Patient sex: M
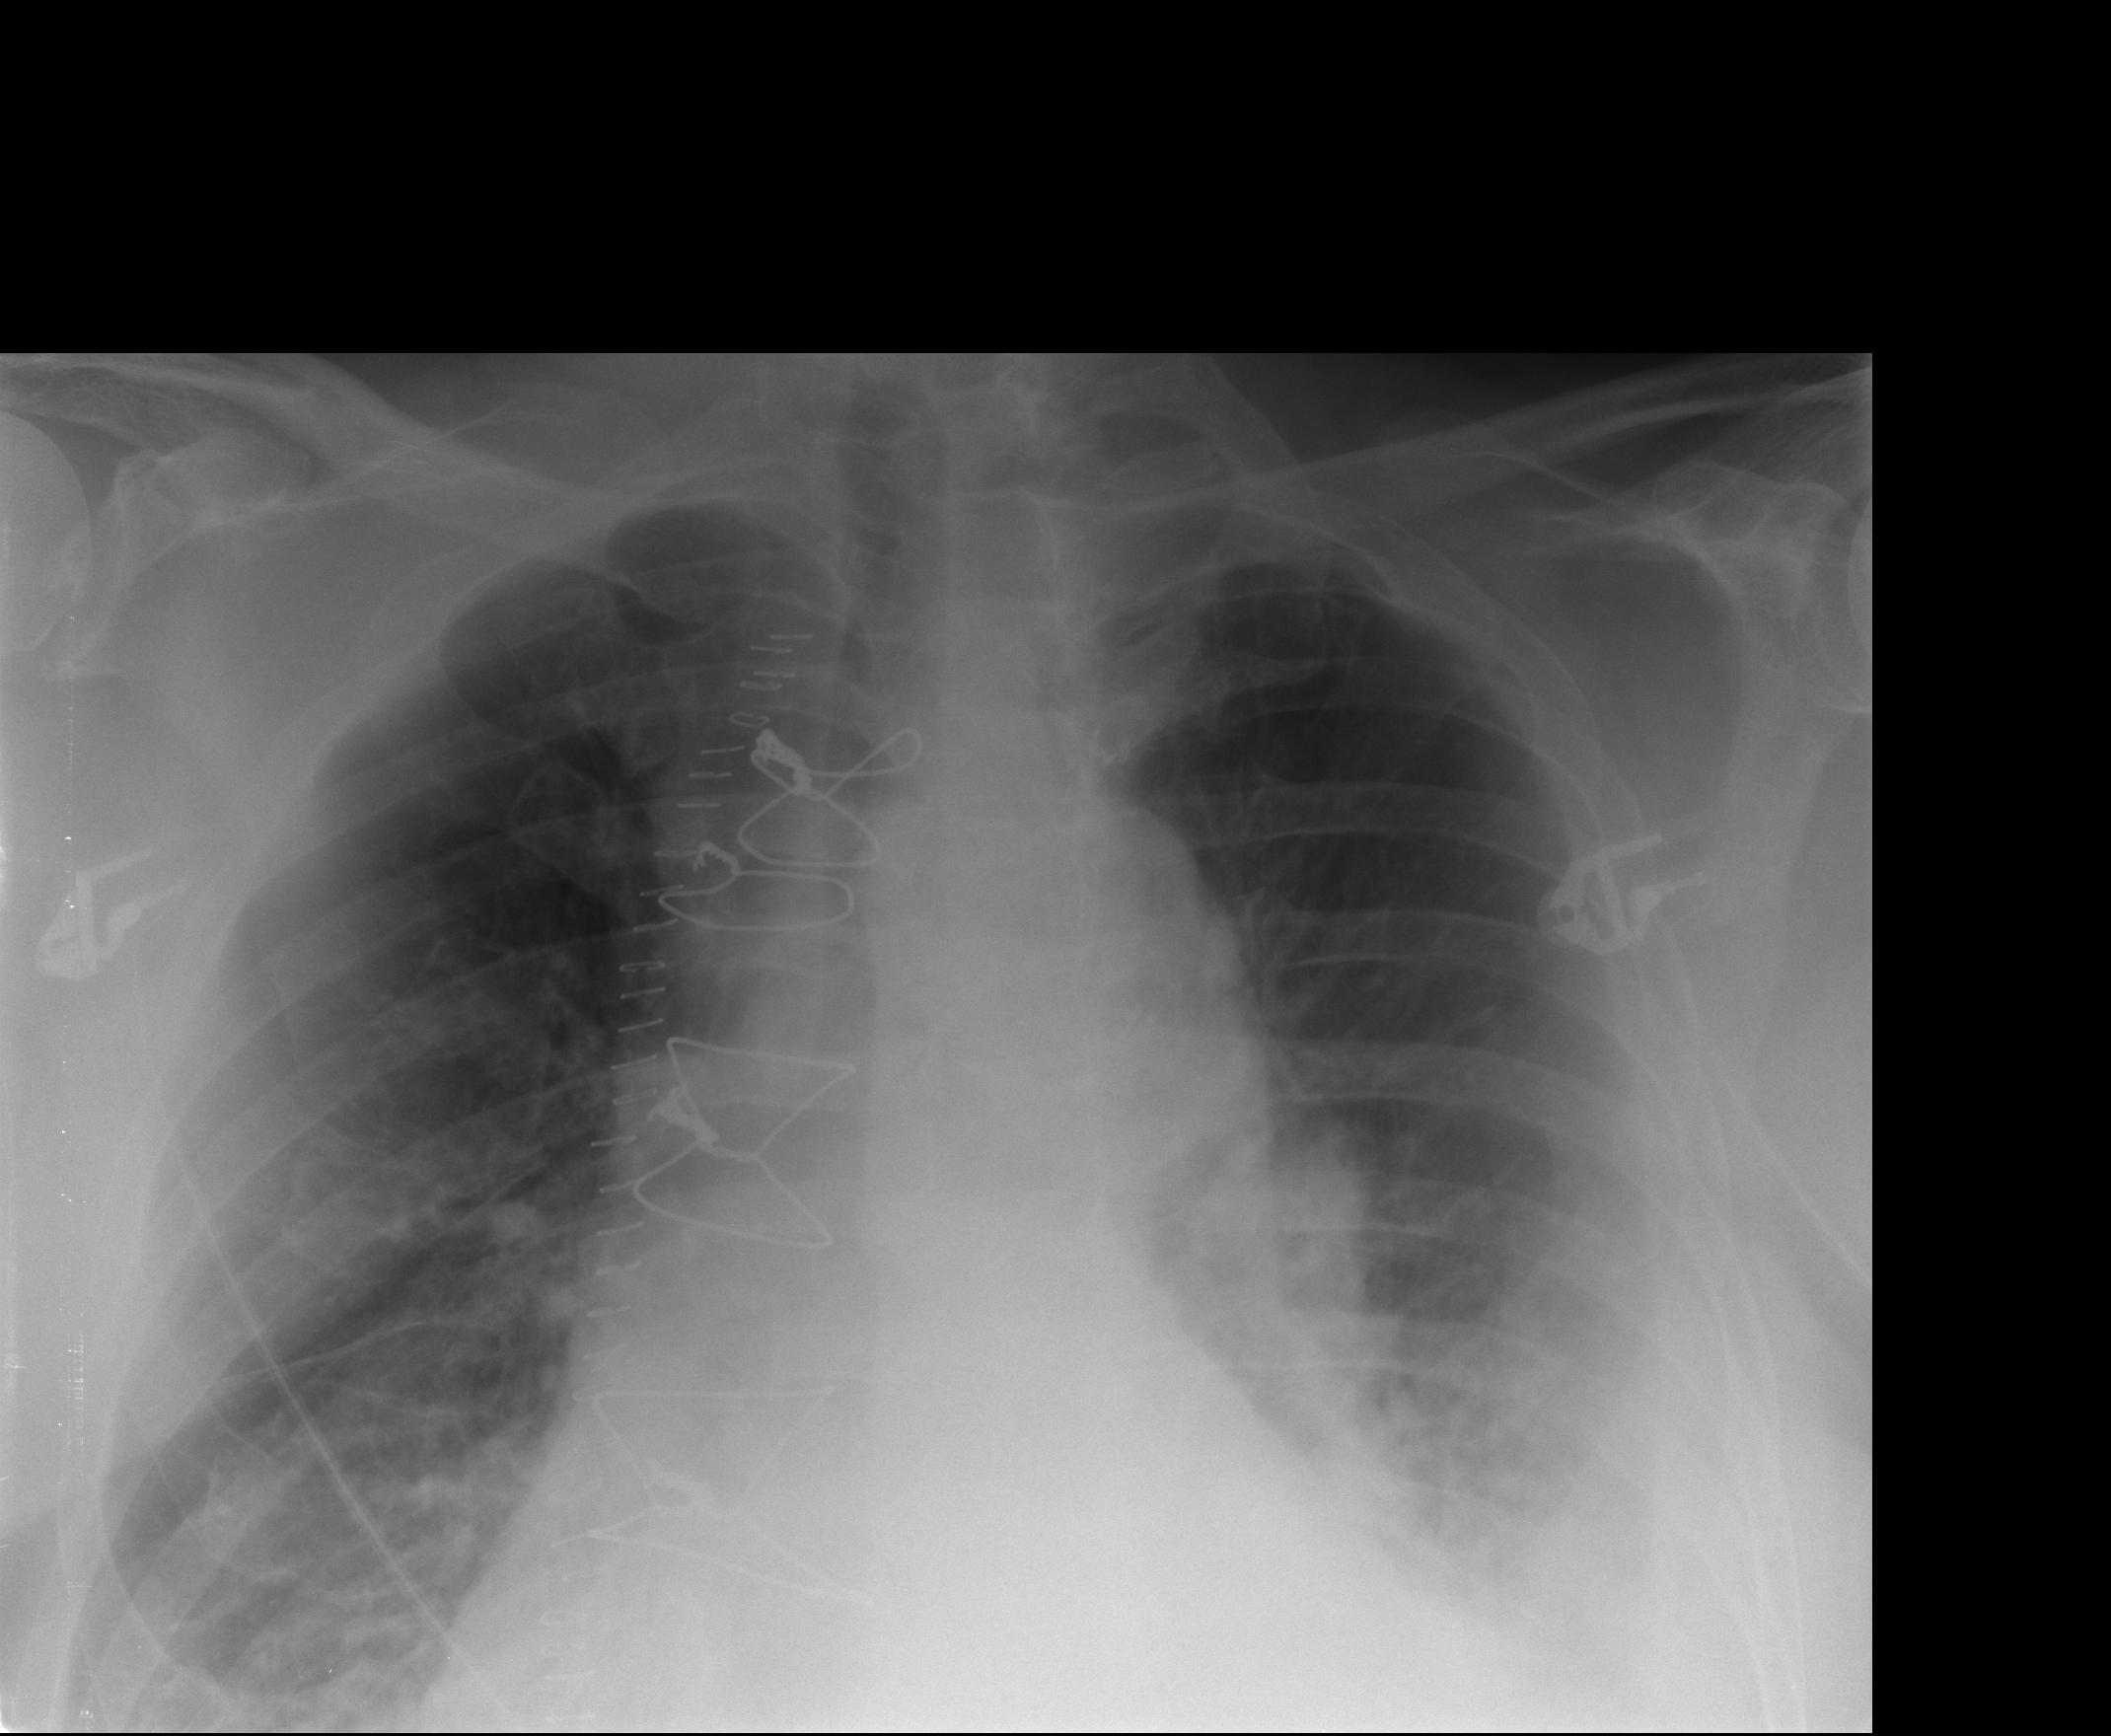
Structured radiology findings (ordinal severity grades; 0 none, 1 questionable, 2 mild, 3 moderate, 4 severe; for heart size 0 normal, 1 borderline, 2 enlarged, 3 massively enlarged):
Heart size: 2
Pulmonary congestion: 2
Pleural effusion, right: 0
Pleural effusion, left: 2
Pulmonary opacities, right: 0
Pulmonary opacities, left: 0
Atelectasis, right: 2
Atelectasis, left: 2